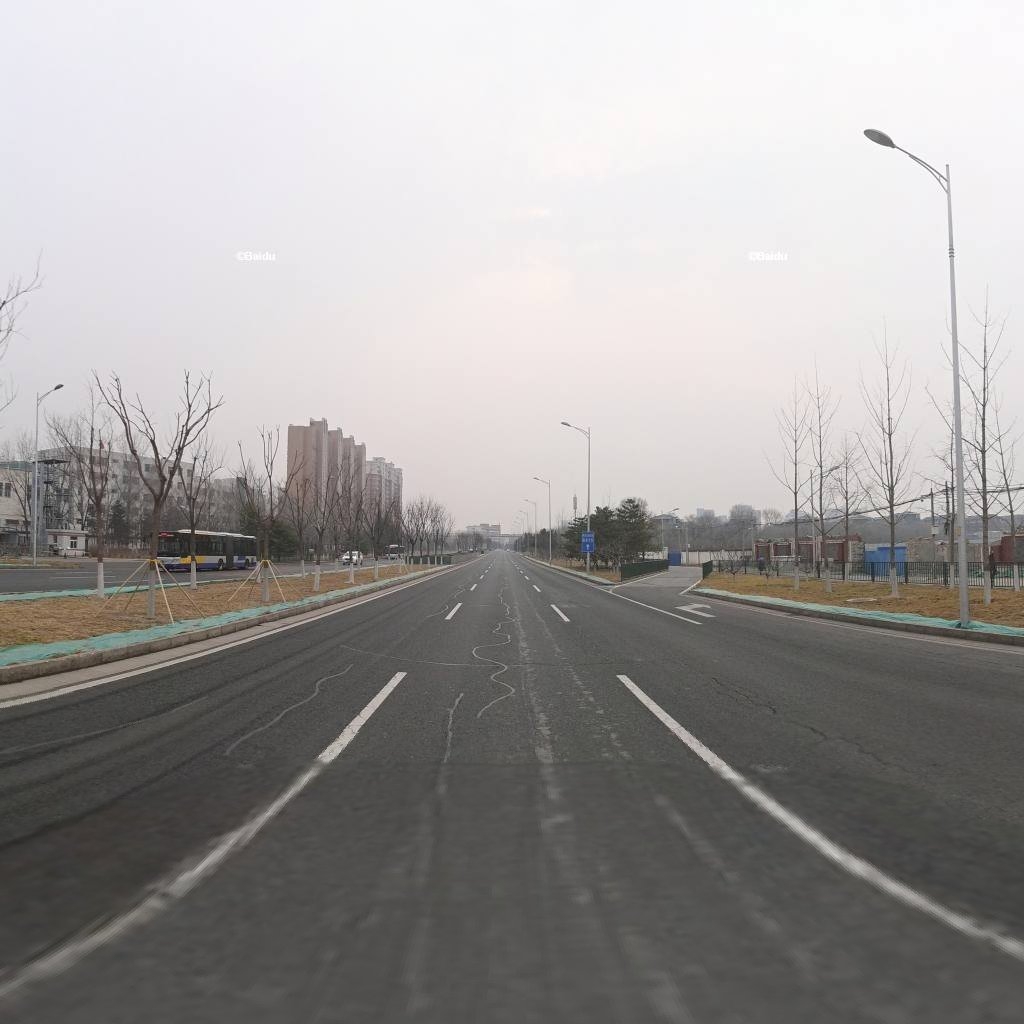
Region: Haidian
Road damage annotations: longitudinal patch, longitudinal patch, longitudinal patch, longitudinal crack, longitudinal patch, longitudinal patch, transverse patch, longitudinal patch, transverse crack